Question: I am new to ASP.Net MVC. I am trying to learn MVC3 by developing a online Education system.
I am facing problem of passing value of textboxes and dropdown which are created by javascript from view to controller using view model. I have a scenario in which student add its list of current qualifications.

In the above image I have tried to explain my problem.
At first only one row of education will view in view Page. When student click on Add button a new row will be added below it and so on.
I have created a StudentEducation ViewModel. I have also studied several questions on stack overflow similar like this. In all I have found that a generic list property is created and create controls in view by looping it. But my problem is at first there is not object in list i.e. I cannot set number of qualification student will add.
So Please help me in this regard.
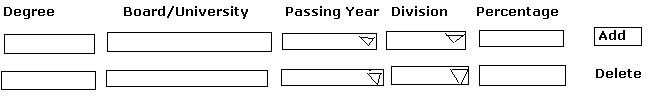
Answer: Lets say you have a ViewModel named 'StudentEducation'.
In your post Action, you need a 'List<StudentEducation>' like
'''
[HttpPost]
public Action MyAction(List<StudentEducation> students)
{
// ...
}
'''
You also need a get Action to fetch the View. At first it will be empty and will not contain any record
'''
public Action MyAction()
{
// here, initialize your
// List<StudentEducation> vm = new List<StudentEducation>();
// and send it to view like
return View(vm);
}
'''
You also need a strongly typed view. In you view, you need to iterate your model and create list items like
'''
@model IEnumerable<StudentEducation>
for (var i = 0; i < @Model.count; i++)
{
@Html.TextBoxFor(o => o[i].PropertyName)
}
'''
Here is the interesting thing. The list will bind properly if your generated HTML markup is like
'''
<input type="text" value="something" name="[1].PropertyName" />
'''
Here 'name="[1].PropertyName"' is the most important thing. If you create your list HTML with names in this pattern then you will get a filled 'List<Studenteducatio>' upon form submission